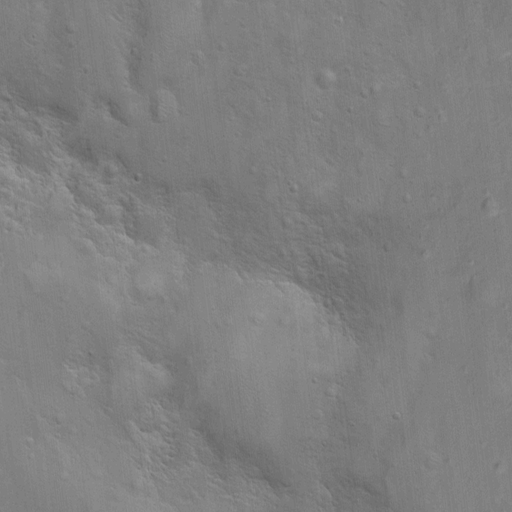
Classes present: Background